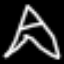
Label: The Eiffel Tower